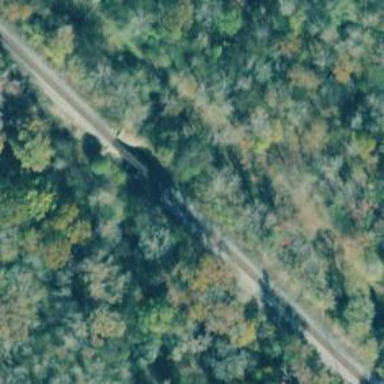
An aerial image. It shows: Railway bridge.